Question: i made an easy web user control by reading <URL>
BUT; my user control return to me error:

CountryDropDown.ascx:
'''
<%@ Language="C#" Inherits="System.Web.Mvc.ViewUserControl<string>" %>
<%=ViewData["countries"] = new string[] { "France", "Germany", "US", "UK" })%>
<%var q = ViewData["countries"]; %>
<%= Html.DropDownList("",ViewData["countries"] as SelectList)%>
'''
MY VIEW : <%= Html.EditorFor(c=>c.Country,"CountryDropDown") %>
MODEL:
'''
public class Customer
{
[Required(ErrorMessage="NameRequired")]
[StringLength(50,ErrorMessage="Must be less than 50")]
public string Name { get; set; }
[Range(1,20,ErrorMessage="Invalid Age")]
public int Age { get; set; }
[Required(ErrorMessage="Email Required")]
[RegularExpression(@"((\(\d{3}\) ?)|(\d{3}-))?\d{3}-\d{4}")]
public string Email { get; set; }
[UIHint("CountryDropDown")]
public string Country { get; set; }
}
'''
how to make a ASCX in mvc with dropdownlist?
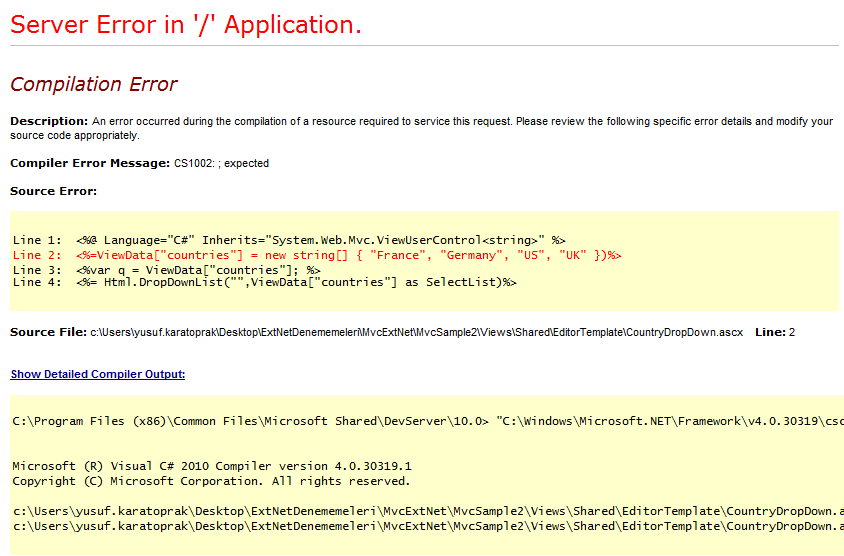
Answer: Using <%= tells ASP to print the following statement. You don't want to be doing that in this case.
'''
<%@ Language="C#" Inherits="System.Web.Mvc.ViewUserControl<string>" %>
<%
ViewData["countries"] = new string[] { "France", "Germany", "US", "UK" };
var q = ViewData["countries"];
%>
<%= Html.DropDownList("",ViewData["countries"] as SelectList)%>
'''
Try that.
Also, why do you assign q and not use it?